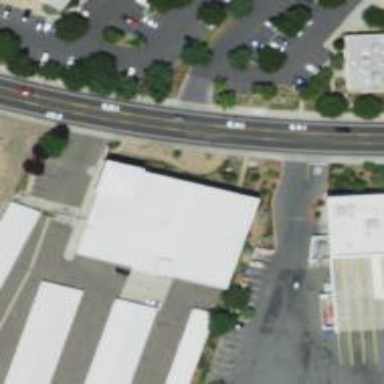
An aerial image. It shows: Storage rental shop called Public Storage located in building.